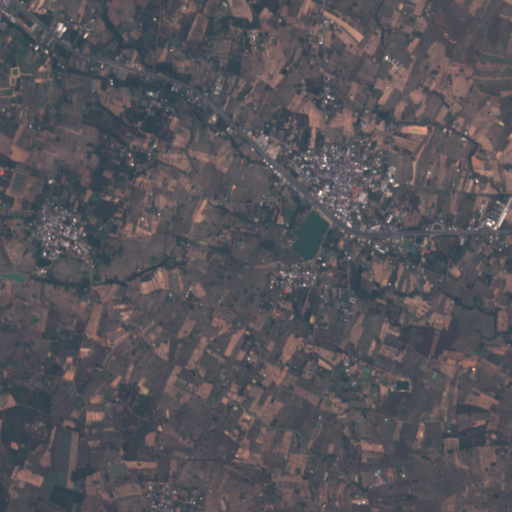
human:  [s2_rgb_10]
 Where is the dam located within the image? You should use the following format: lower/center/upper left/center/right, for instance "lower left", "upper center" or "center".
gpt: The dam is located in the center of the image.
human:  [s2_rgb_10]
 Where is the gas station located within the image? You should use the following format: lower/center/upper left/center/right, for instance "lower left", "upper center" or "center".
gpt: The gas station is located in the upper center of the image.
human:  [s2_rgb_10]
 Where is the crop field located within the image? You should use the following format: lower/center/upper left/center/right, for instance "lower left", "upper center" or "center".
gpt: There is no crop field in the image.